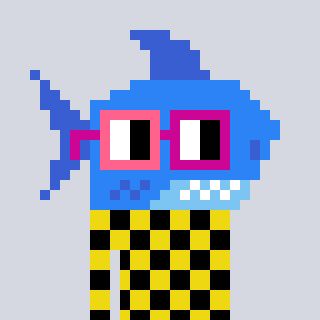
a pixel art character with square pink and red glasses, a shark-shaped head and a yellow-colored body on a cool background